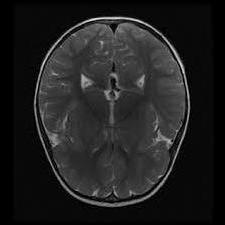
Label: notumor